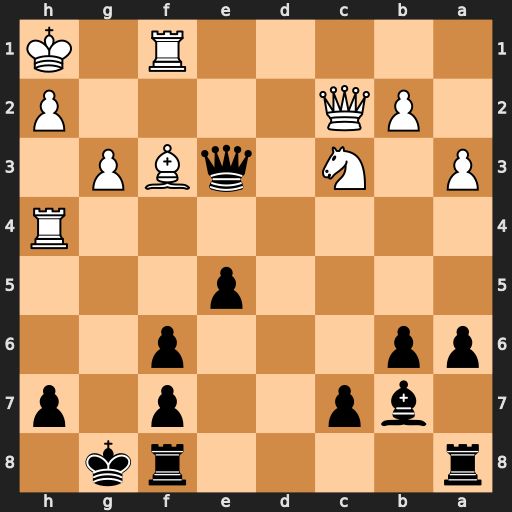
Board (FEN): r4rk1/1bp2p1p/pp3p2/4p3/7R/P1N1qBP1/1PQ4P/5R1K
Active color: b
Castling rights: -
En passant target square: -
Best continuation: Bxf3+ Rxf3 Qxf3+